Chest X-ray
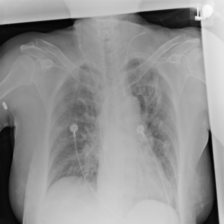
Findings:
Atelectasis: negative
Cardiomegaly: negative
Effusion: negative
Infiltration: negative
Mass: negative
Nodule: negative
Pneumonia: negative
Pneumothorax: negative
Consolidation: negative
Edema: negative
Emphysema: negative
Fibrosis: negative
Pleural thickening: negative
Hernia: negative